Field crop: tomato
Growth stage: 1
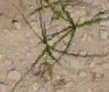
Species: cyperus